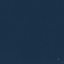
Land use / land cover: SeaLake